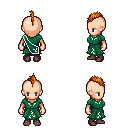
a pixel art fantasy rpg character, female body template, human, light skin, sash dress, teal pants, dark blonde mohawk hairstyle, maroon shoes, four views (front, back, left, right), 2x2 character sprite sheet, small pixel art, hard edges, no anti-aliasing